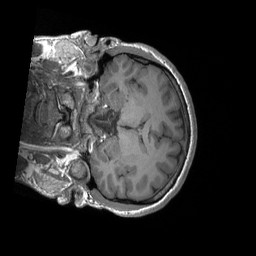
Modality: T1w
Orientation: coronal
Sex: male
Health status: ill
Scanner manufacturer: siemens
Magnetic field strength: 3 T
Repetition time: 1.66 s
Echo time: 0.00254 s